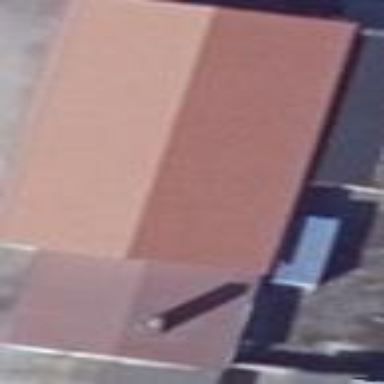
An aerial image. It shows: Fire station building.